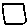
Label: square